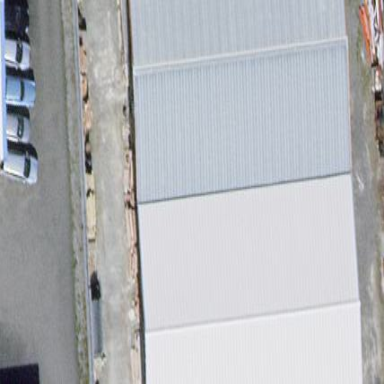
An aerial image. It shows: Warehouse building.